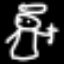
Label: angel